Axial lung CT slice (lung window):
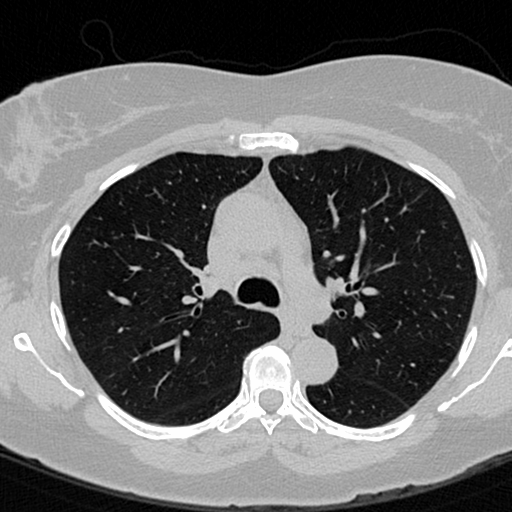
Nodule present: no